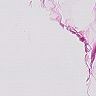
Metastatic tissue present: no